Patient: sex M, age 50
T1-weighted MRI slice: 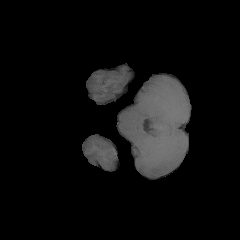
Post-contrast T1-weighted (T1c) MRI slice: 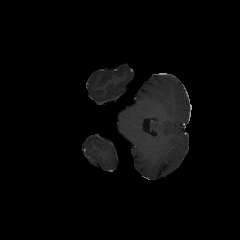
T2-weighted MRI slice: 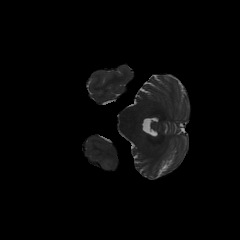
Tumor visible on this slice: no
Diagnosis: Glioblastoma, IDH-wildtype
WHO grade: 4